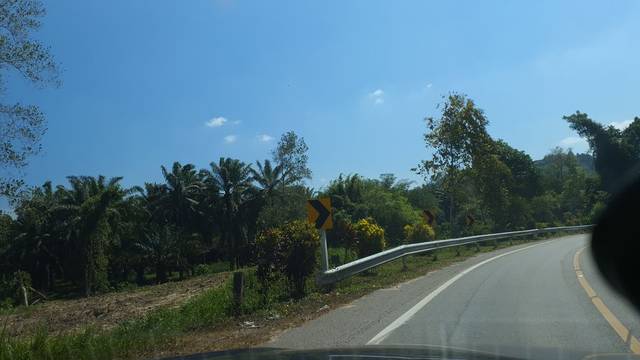
Region: Thailand
Coordinates: 7.932, 99.223